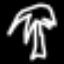
Label: palm tree